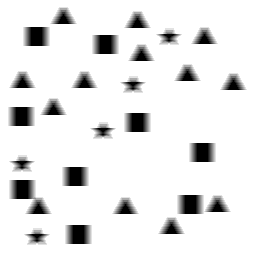
Squares: 9
Triangles: 13
Stars: 5
Total shapes: 27